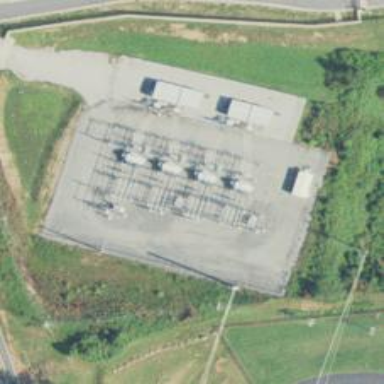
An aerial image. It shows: Switch used for power control.